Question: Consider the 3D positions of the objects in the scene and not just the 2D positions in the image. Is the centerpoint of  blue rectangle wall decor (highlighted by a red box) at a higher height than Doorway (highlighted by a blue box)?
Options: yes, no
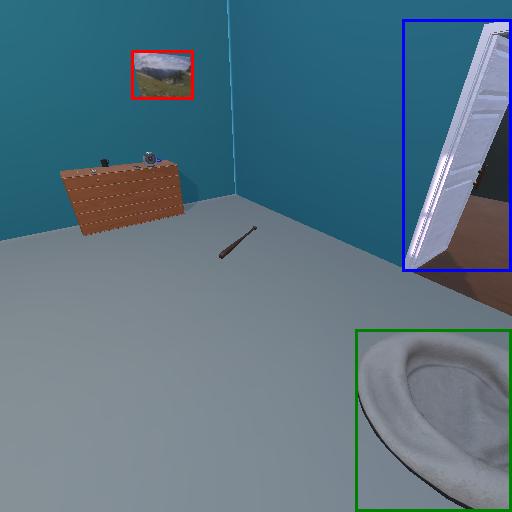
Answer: yes